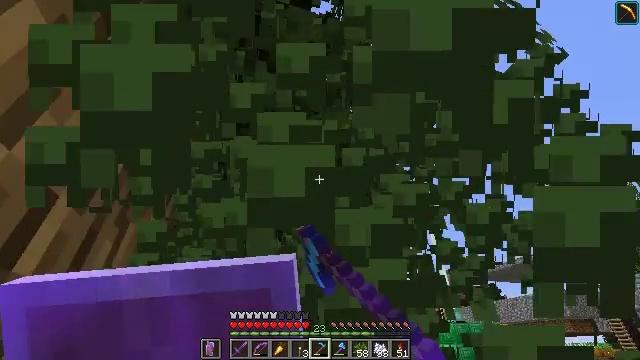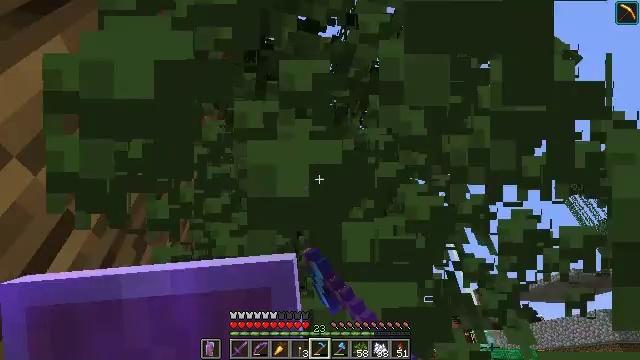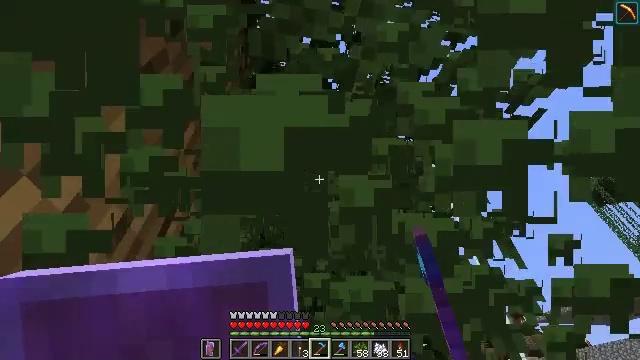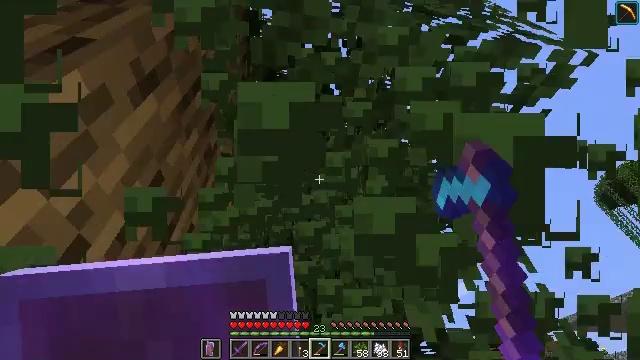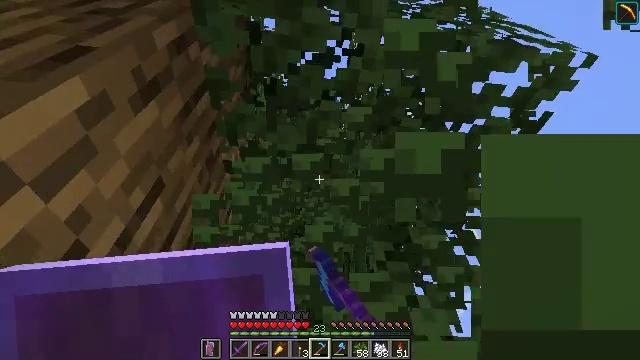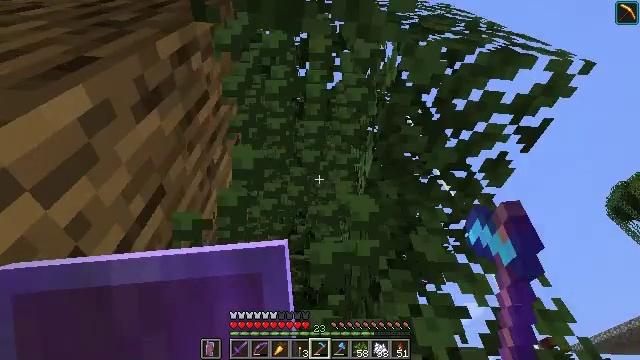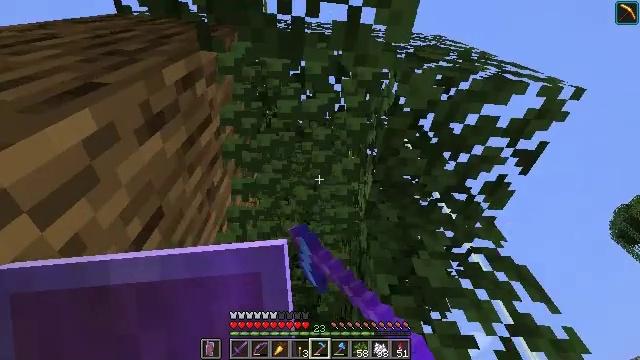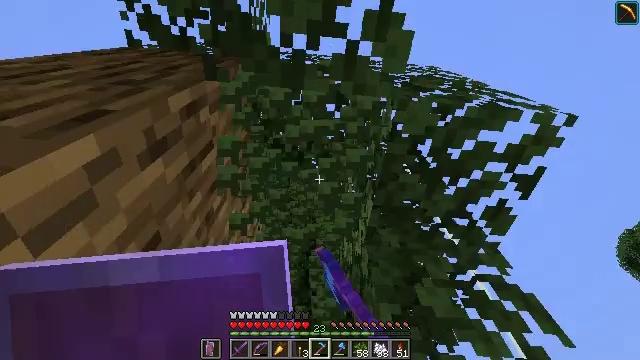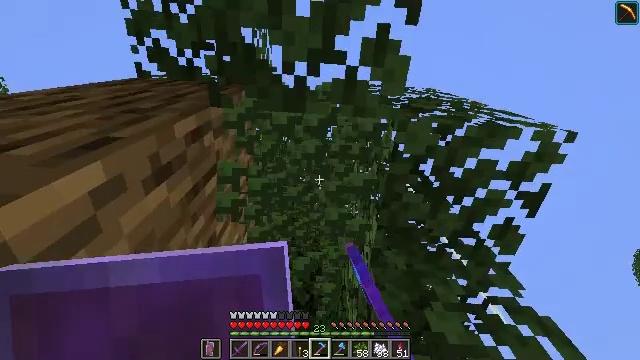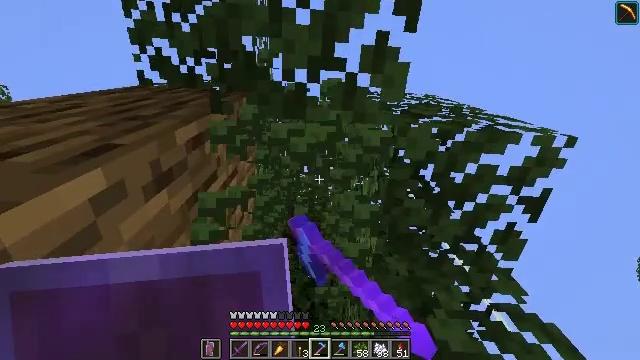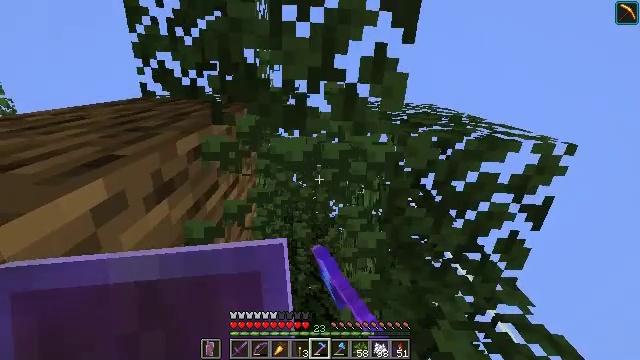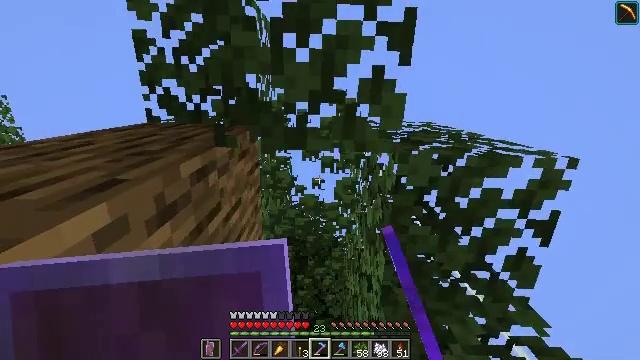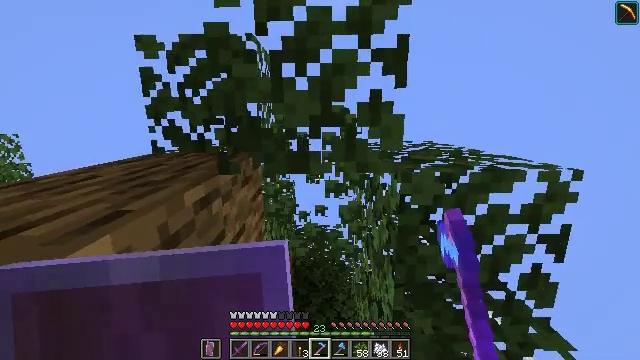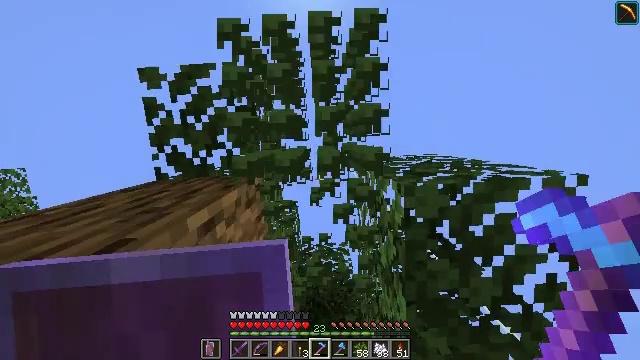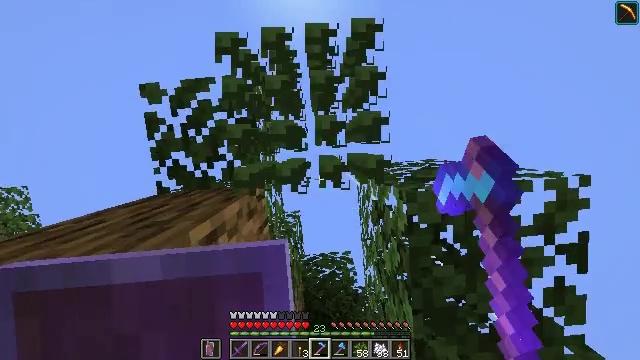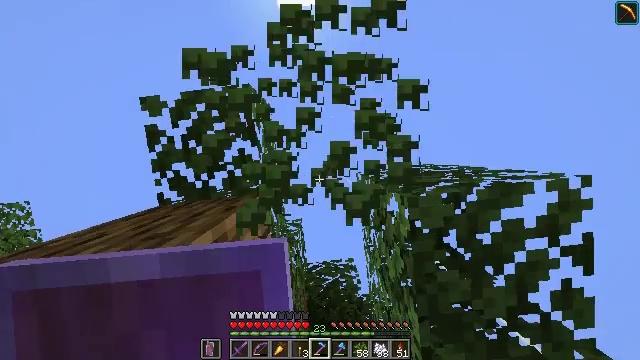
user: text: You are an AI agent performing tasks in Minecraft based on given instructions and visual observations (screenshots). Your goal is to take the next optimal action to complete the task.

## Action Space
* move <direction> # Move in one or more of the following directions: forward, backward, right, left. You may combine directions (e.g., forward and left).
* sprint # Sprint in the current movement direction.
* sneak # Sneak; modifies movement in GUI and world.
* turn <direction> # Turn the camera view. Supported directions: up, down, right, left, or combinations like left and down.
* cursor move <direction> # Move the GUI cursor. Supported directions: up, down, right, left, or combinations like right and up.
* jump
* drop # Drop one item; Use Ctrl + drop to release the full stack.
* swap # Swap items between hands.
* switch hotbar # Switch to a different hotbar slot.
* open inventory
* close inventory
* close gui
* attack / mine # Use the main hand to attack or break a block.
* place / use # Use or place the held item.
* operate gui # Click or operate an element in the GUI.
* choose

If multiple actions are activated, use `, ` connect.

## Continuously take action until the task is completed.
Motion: motion action
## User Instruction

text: Gather oak leaves by attacking.
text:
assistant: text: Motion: turn left and up, attack / mine
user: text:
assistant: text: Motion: turn left and up, attack / mine
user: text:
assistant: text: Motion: turn left and up, attack / mine
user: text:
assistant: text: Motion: turn left and up, attack / mine
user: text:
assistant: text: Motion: turn up, attack / mine
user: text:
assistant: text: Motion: turn up, attack / mine
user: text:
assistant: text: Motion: turn up, attack / mine
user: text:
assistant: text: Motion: turn left and up, attack / mine
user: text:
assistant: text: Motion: turn up, attack / mine
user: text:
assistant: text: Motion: turn up, attack / mine
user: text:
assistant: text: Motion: turn left and up, attack / mine
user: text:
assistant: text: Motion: turn left and up, attack / mine
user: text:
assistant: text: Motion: turn left and up, attack / mine
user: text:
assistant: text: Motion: turn left and up, attack / mine
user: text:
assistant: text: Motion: turn left and up, attack / mine
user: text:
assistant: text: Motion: attack / mine
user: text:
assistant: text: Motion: attack / mine
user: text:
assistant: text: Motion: attack / mine
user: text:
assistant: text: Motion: attack / mine
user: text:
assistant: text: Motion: attack / mine
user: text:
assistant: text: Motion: turn left and up, attack / mine
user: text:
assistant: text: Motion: turn left, attack / mine
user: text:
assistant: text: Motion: attack / mine
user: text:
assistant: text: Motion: move left, attack / mine
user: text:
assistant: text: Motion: move left, attack / mine
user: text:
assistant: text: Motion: move left
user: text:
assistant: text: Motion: move left
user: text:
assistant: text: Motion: no_op
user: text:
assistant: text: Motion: no_op
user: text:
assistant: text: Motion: no_op